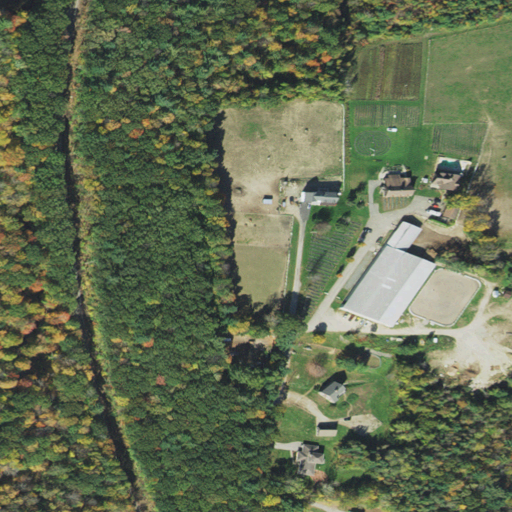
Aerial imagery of mountain in Massachusetts named Christian Hill containing deciduous forest, pasture, mixed forest, low intensity development, woody wetlands, open development, barren land, evergreen forest, high intensity development, and medium intensity development